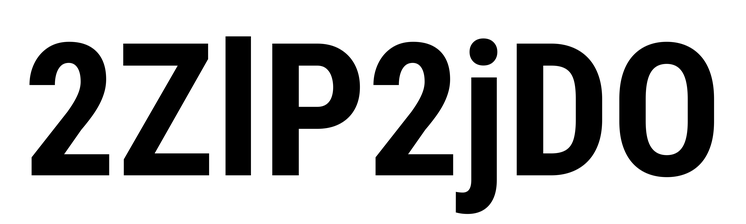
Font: Roboto_Condensed_Bold